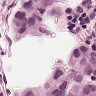
Metastatic tissue present: yes